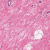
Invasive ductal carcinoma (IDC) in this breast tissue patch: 0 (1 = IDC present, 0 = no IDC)